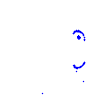
Particle: proton